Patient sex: F
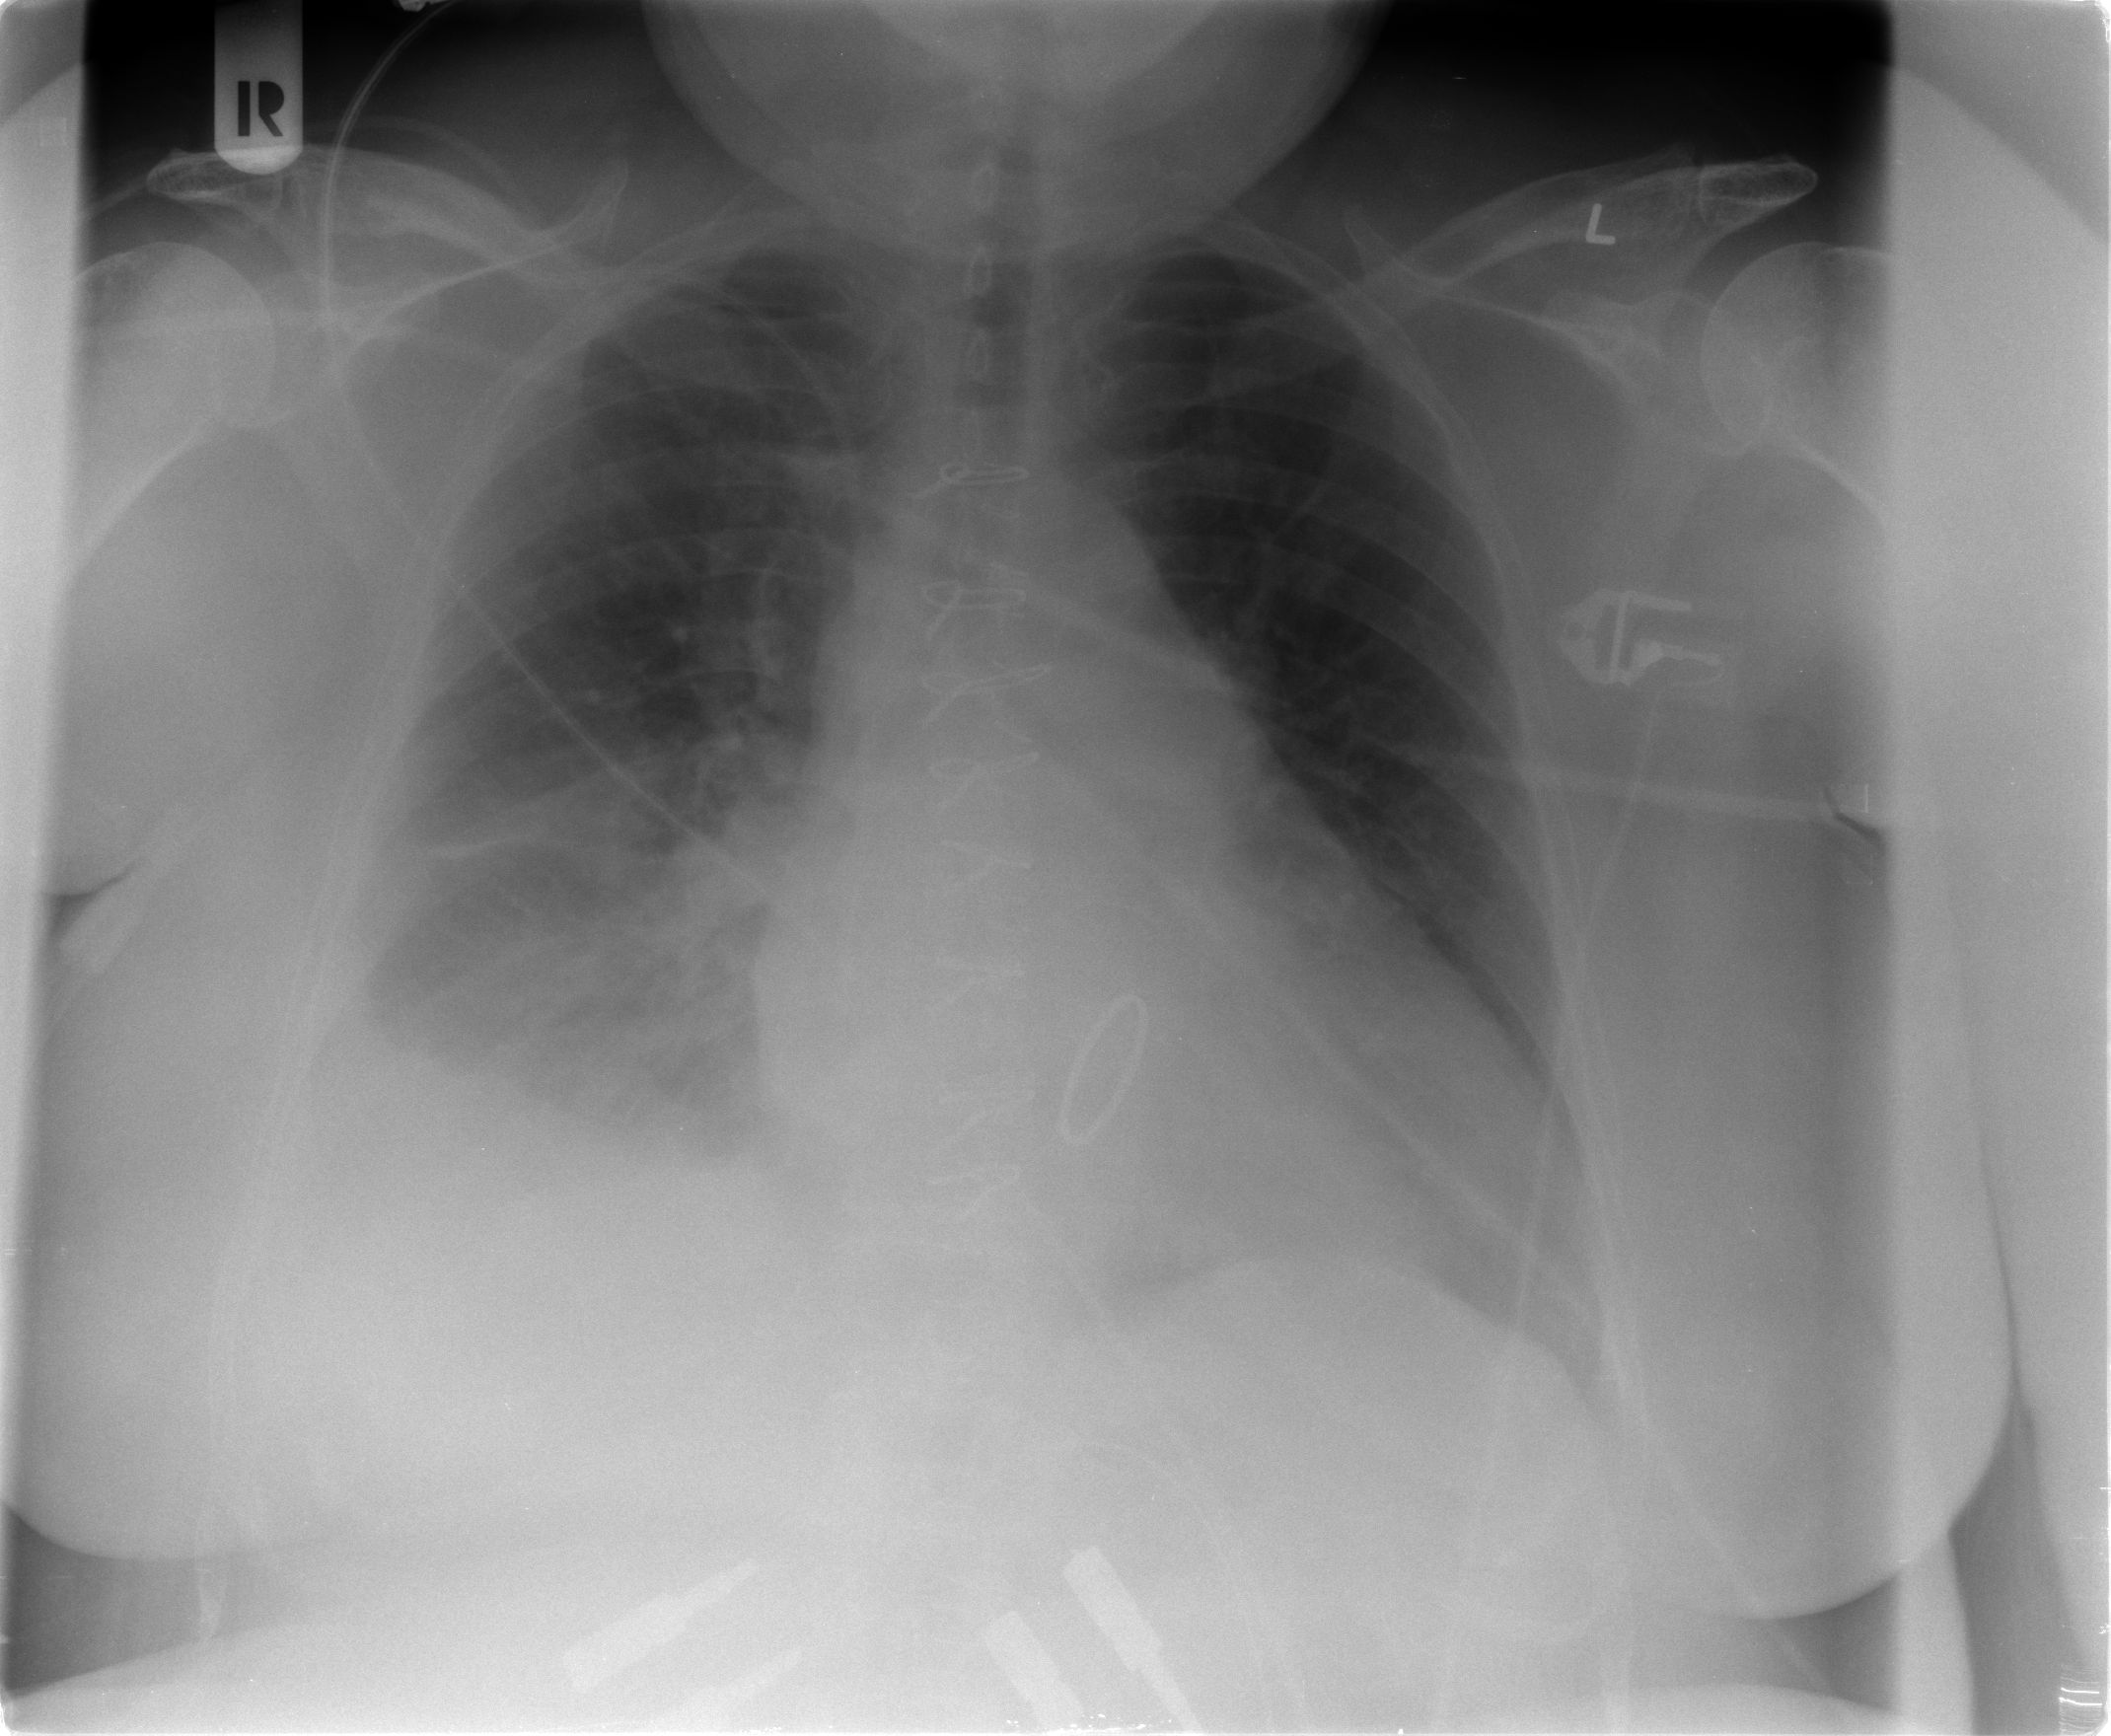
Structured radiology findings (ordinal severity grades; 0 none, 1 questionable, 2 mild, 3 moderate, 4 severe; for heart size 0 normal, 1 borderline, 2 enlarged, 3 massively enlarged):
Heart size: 2
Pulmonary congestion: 2
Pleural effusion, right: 2
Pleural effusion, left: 2
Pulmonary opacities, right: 2
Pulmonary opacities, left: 0
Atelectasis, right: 3
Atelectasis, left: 1